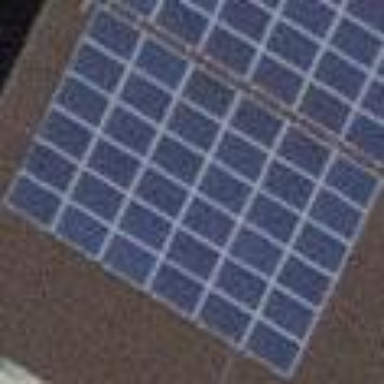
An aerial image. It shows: Solar photovoltaic panel generator.